Question: I wanted to draw line graphs of a data frame which is segmented by horizontal axis values defined by 'line_segments_by_X'. Any ideas how can I do it with Matplotlib?
'''
import pandas as pd
import matplotlib.pyplot as plt
line_segments_by_X = [(1,2), (3,4)]
data = {"X": list(x for x in range(5)), "V0": list(x for x in range(10, 15)),
"V1": list(x for x in range(20, 25))}
df = pd.DataFrame(data, columns=["X", "V0", "V1"])
ax = plt.gca()
df.plot(kind='line', x='X', y="V0", ax=ax)
df.plot(kind='line', x='X', y="V1", ax=ax)
plt.show()
'''
Something I am intending to get is as in the picture.
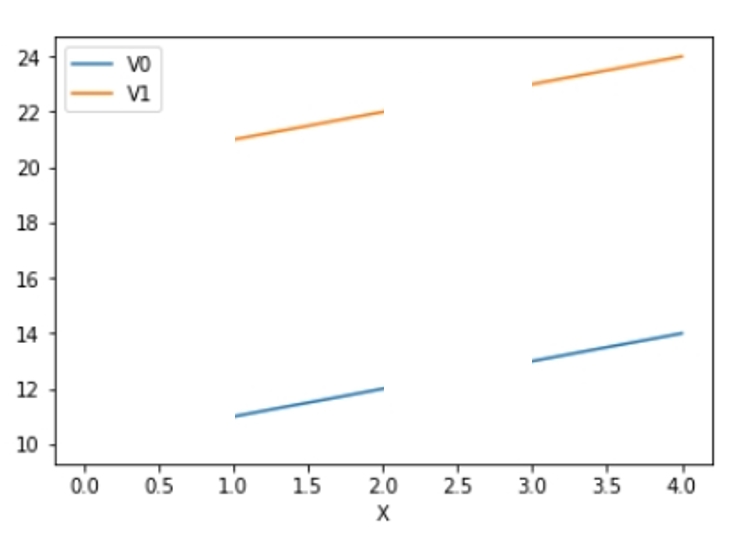
Answer: How about the following? It should work for an arbitrary list of line segments. Let's set up the problem as you did:
'''
import pandas as pd
import matplotlib.pyplot as plt
line_segments_by_X = [(1,2), (3,4)]
data = {"X": list(x for x in range(5)),
"V0": list(x for x in range(10, 15)),
"V1": list(x for x in range(20, 25))}
df = pd.DataFrame(data, columns=["X", "V0", "V1"])
'''
Here I create the figure and axis to plot on, and then loop over each segment.
'''
fig, ax = plt.subplots(1, 1)
for segment in line_segments_by_X:
# Bool of values in segment
bool = (df['X'] >= segment[0]) & (df['X'] <= segment[1])
# Use bool to plot the lines in this segment
ax.plot(df['X'][bool], df['V0'][bool], c='C0', label='V0')
ax.plot(df['X'][bool], df['V1'][bool], c='C1', label='V1')
'''
In looping over the segments I've actually added each label to the legend twice. Let's ensure that each label only occurs once, and label your x axis:
'''
handles, labels = ax.get_legend_handles_labels()
by_label = OrderedDict(zip(labels, handles))
ax.legend(by_label.values(), by_label.keys())
ax.set_xlabel('x')
'''
This gave me the plot below:
<URL>